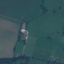
Land use / land cover: Pasture